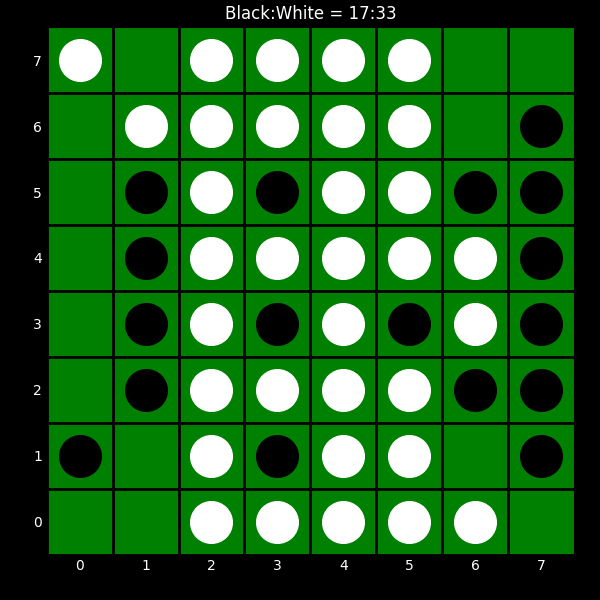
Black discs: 17
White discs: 33